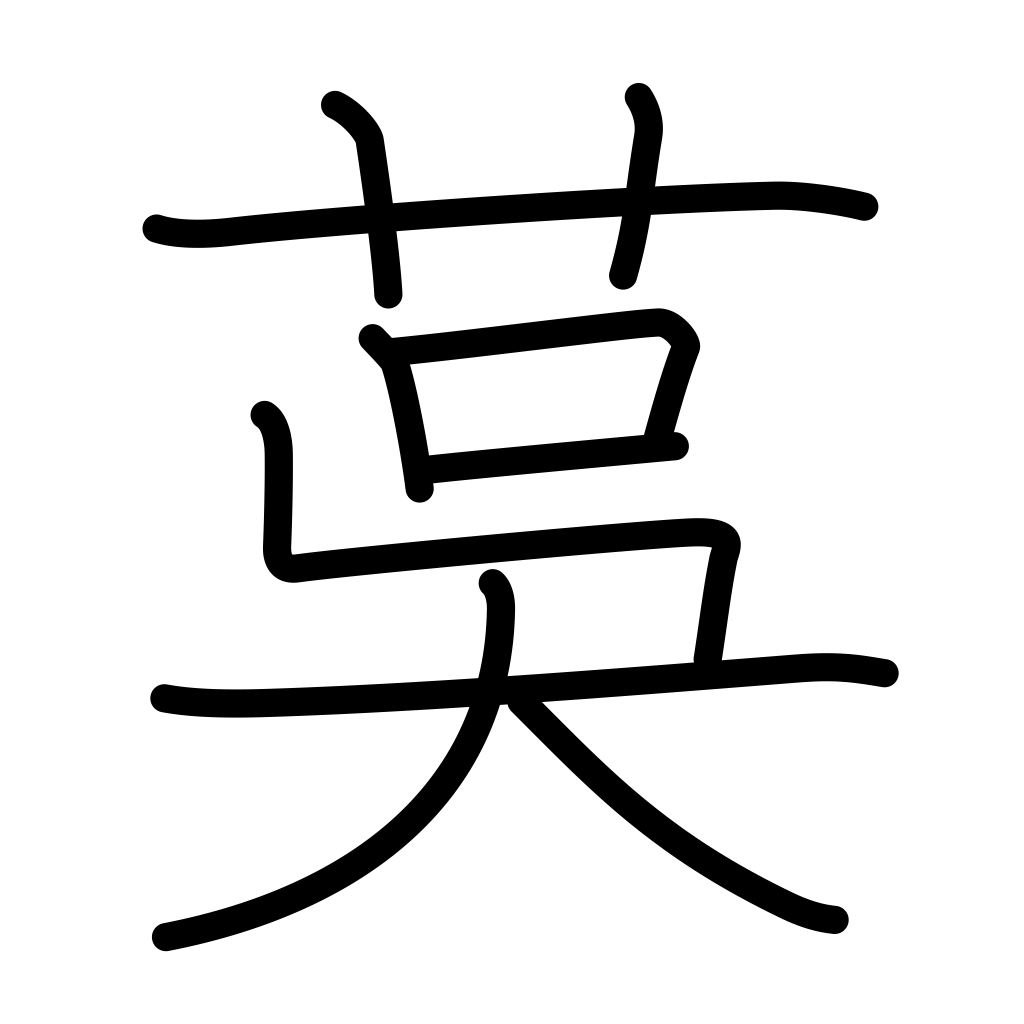
Meaning: mat, matting